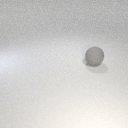
large gray rubber sphere